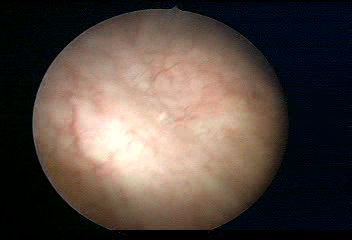
Modality: WLC
Class: Normal mucosa
Bladder cancer association: No